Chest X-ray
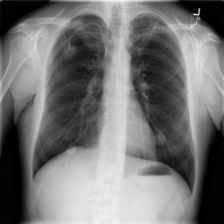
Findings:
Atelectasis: negative
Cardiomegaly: negative
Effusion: negative
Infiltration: negative
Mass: negative
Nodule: positive
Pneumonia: negative
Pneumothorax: negative
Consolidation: negative
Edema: negative
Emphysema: negative
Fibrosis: positive
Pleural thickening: negative
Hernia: negative